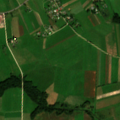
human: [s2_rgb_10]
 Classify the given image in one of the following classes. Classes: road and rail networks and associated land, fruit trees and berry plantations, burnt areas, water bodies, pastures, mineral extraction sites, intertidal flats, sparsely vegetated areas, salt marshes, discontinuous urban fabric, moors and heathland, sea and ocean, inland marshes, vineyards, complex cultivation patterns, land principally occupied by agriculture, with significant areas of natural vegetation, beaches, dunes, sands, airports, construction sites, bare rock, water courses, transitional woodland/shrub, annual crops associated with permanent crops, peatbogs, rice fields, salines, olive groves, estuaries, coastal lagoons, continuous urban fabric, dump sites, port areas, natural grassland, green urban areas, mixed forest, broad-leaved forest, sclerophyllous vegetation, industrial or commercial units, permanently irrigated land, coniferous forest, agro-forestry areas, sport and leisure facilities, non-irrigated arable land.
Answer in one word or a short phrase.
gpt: industrial or commercial units, non-irrigated arable land, complex cultivation patterns, broad-leaved forest